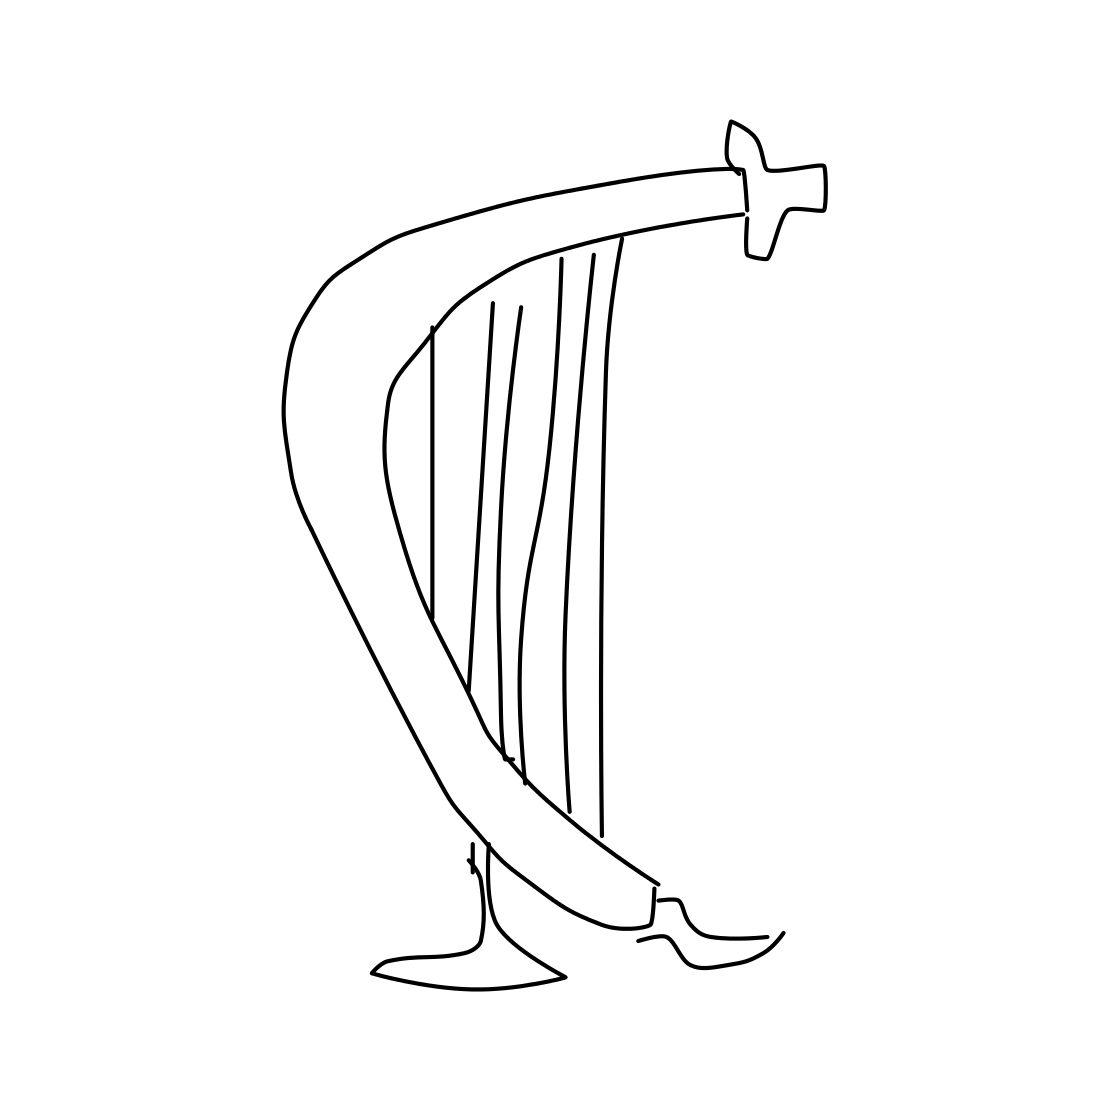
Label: harp